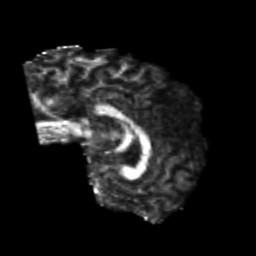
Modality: FA
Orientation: sagittal
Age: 20
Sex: male
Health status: healthy
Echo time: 0.074 s